Question: my 'TableView' Is showing blank lines, what am I missing?
project link -> <URL>
I am trying to gather information from the database and show it on this list view, the jdbc connection is perfect and working, however the tableView is not displaying the items, I've read 3 times the oracle tutorial but no luck.
'''
public ObservableList<MessageDataTableModel> queryChatHistory(int rowLimit) throws SQLException {
final ObservableList<MessageDataTableModel> data = FXCollections.observableArrayList();
String query = "SELECT SERV_REC_TIMESTAMP, OWNERNAME, TEXT FROM MESSAGELOG LIMIT " + rowLimit;
Statement st = c.createStatement();
ResultSet rs = st.executeQuery(query);
while(rs.next()) {
while(rs.next()) {
data.add(new MessageDataTableModel(rs.getString(1),rs.getString(2),rs.getString(3)));
}
}
return data;
}
'''
And this calls the method above:
'''
public void populateHistoryTable(int rowLimit) {
DAO dao = new DAO();
try {
dao.connect();
table_chathistory.setItems(dao.queryChatHistory(rowLimit));
dao.disconnect();
} catch (SQLException e) {
e.printStackTrace();
}
}
'''
This is the DataModel used, no Idea on what I am missing on it:
'''
private SimpleStringProperty timestamp = new SimpleStringProperty();
private SimpleStringProperty screenname = new SimpleStringProperty();
private SimpleStringProperty message = new SimpleStringProperty();
public MessageDataTableModel() {
}
public MessageDataTableModel(String timestamp, String screenname, String message) {
this.timestamp = new SimpleStringProperty(timestamp);
this.screenname = new SimpleStringProperty(screenname);
this.message = new SimpleStringProperty(message);
}
public void setTimestamp(String timestamp) {
this.timestamp.set(timestamp);
}
public void setScreenname(String screenname) {
this.screenname.set(screenname);
}
public void setMessage(String message) {
this.message.set(message);
}
}
'''
And a blank 'TableView' appears, no idea on what I am missing

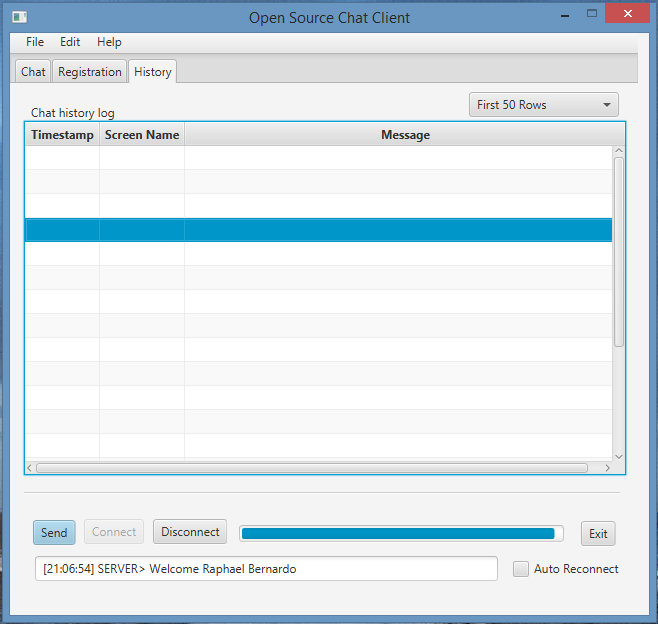
Answer: Your current tableView definition is as follows:
'''
<TableView fx:id="table_chathistory" layoutX="7.0" layoutY="31.0" prefHeight="354.0" prefWidth="602.0">
<columns>
<TableColumn prefWidth="75.0" text="Timestamp" />
<TableColumn prefWidth="85.0" text="Screen Name" />
<TableColumn prefWidth="441.0" text="Message" />
</columns>
</TableView>
'''
Here, the tableColumns are missing the <URL>. In FXML you can define it as
'''
<TableColumn prefWidth="75.0" text="Timestamp">
<cellValueFactory>
<PropertyValueFactory property="timestamp" />
</cellValueFactory>
</TableColumn>
'''
and the data model class should have the accessors:
'''
public class MessageDataTableModel
{
private StringProperty timestampProperty = new SimpleStringProperty();
public void setTimestamp( String timestamp ) {
this.timestampProperty.set( timestamp );
}
public String getTimestamp() {
return this.timestampProperty.get();
}
public StringProperty timestampProperty() {
return this.timestampProperty;
}
}
'''
Note that for getter method that returns 'ObservableValue' (timestampProperty() in the above) should have the propertyName + "Property", where the propertyName is "timestamp" in '<PropertyValueFactory property="timestamp" />'.